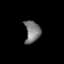
Tissue: lung
Cell type: Endothelial cells
Senescence score: 0.6546
Nuclear area (px): 333
Mean DAPI intensity: 121.793